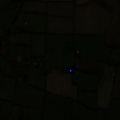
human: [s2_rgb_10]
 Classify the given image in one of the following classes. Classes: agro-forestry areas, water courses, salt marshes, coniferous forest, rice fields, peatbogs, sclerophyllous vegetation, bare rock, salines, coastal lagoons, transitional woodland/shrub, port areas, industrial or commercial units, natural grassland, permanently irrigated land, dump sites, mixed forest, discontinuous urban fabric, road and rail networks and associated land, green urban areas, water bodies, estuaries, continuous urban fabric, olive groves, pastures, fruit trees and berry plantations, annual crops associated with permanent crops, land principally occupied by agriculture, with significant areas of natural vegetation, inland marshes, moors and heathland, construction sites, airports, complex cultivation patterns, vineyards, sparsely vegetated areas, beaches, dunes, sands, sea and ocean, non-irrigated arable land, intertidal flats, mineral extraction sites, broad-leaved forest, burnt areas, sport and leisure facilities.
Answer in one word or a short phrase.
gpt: non-irrigated arable land, pastures